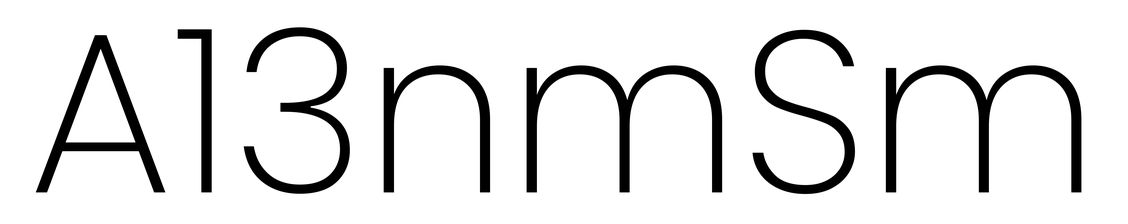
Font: Poppins-ExtraLight